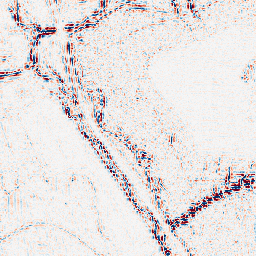
Category: wavelet
Decomposition family: wavelet_biorthogonal
Decomposition parameters: wavelet: bior2.4
level: 2
Upsampling method: quintic
Upsampling parameters: scale: 2
Upsampling scale: 2